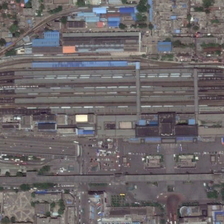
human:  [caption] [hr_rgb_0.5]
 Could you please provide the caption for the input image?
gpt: there are many residential areas around the railway station .

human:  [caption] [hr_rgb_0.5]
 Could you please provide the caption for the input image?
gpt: there are many residential areas around the railway station .

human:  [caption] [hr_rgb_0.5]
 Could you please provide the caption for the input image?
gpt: many trains will stop at the railway station .

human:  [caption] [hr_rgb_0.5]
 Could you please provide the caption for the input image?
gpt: many trains will stop at the railway station .

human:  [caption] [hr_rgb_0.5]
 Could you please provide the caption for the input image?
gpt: many trains will stop at the railway station .